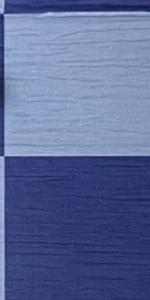
Label: Empty